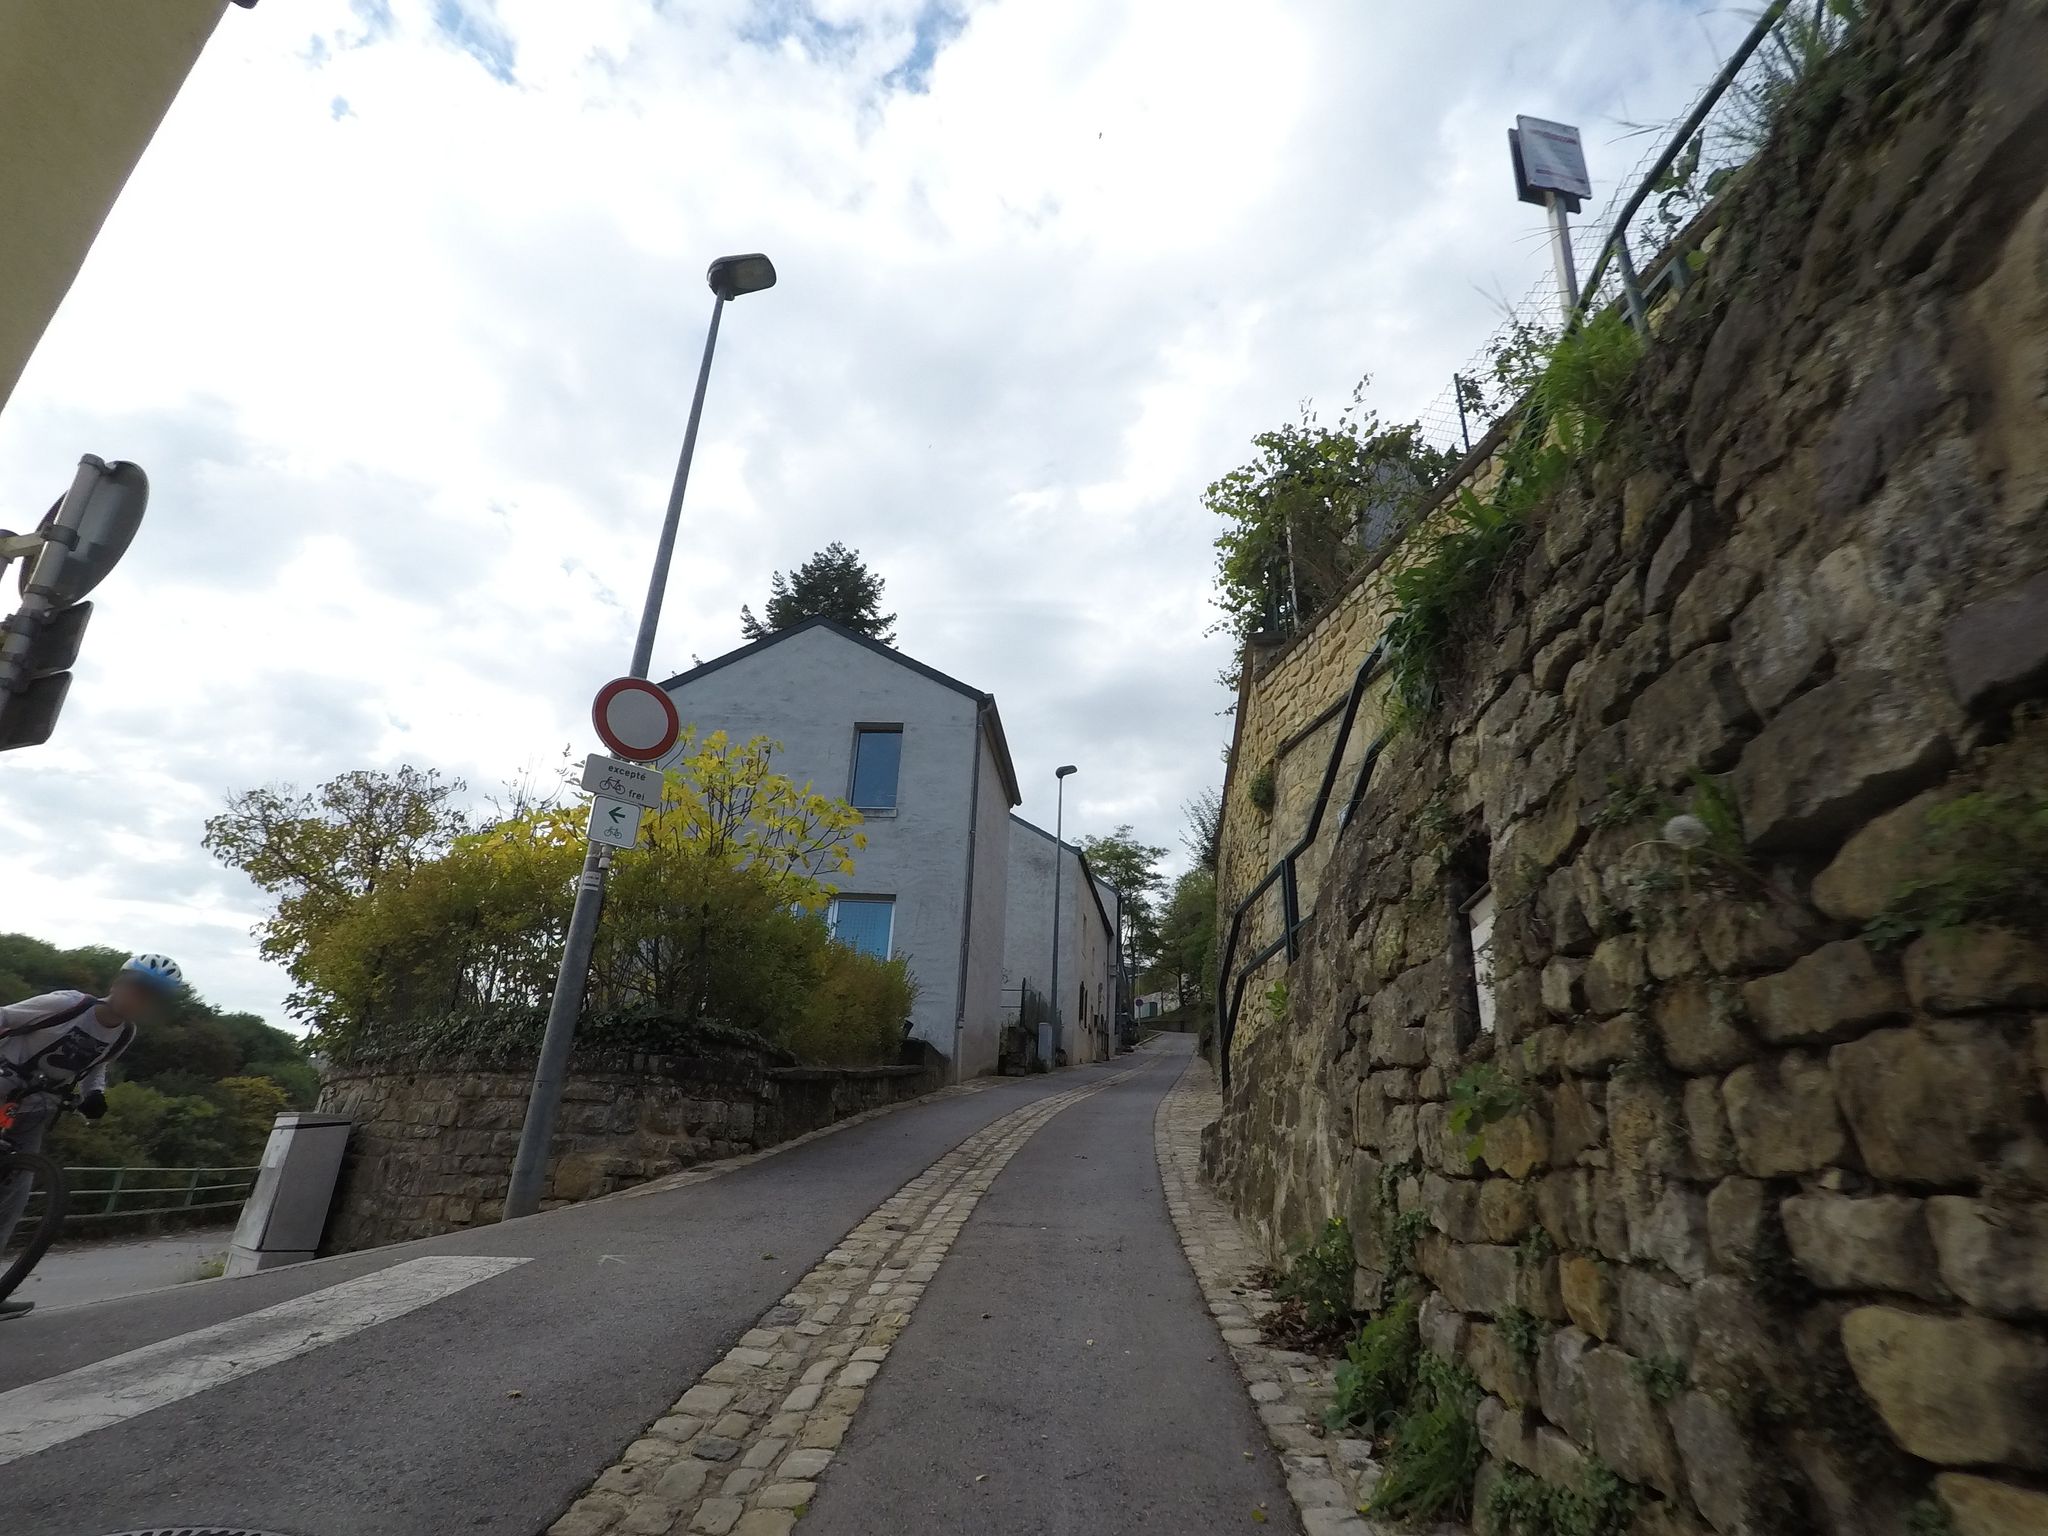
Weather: cloudy
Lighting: day
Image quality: good
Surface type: cycling surface
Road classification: residential
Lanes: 2
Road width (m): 2, 1
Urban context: urban centre
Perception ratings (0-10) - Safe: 6.93, Lively: 4.93, Beautiful: 9.18, Boring: 2.3, Depressing: 4.02, Wealthy: 6.43